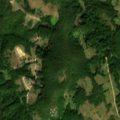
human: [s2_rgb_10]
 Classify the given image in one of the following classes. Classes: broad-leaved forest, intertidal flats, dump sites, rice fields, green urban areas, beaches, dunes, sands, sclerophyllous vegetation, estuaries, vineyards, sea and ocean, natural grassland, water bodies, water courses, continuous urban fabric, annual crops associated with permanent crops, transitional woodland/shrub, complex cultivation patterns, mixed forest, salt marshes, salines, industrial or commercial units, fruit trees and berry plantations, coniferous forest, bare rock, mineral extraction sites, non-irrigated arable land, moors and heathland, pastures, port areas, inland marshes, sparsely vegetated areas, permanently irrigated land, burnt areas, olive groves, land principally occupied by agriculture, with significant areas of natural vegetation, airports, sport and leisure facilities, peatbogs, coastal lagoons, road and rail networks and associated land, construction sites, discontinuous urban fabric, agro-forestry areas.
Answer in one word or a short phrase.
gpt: land principally occupied by agriculture, with significant areas of natural vegetation, broad-leaved forest